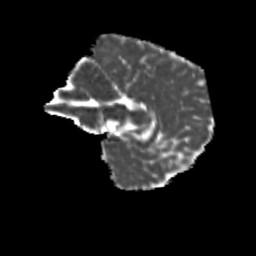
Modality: MD
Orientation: sagittal
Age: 11
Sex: male
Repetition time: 9.512 s
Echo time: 0.089 s